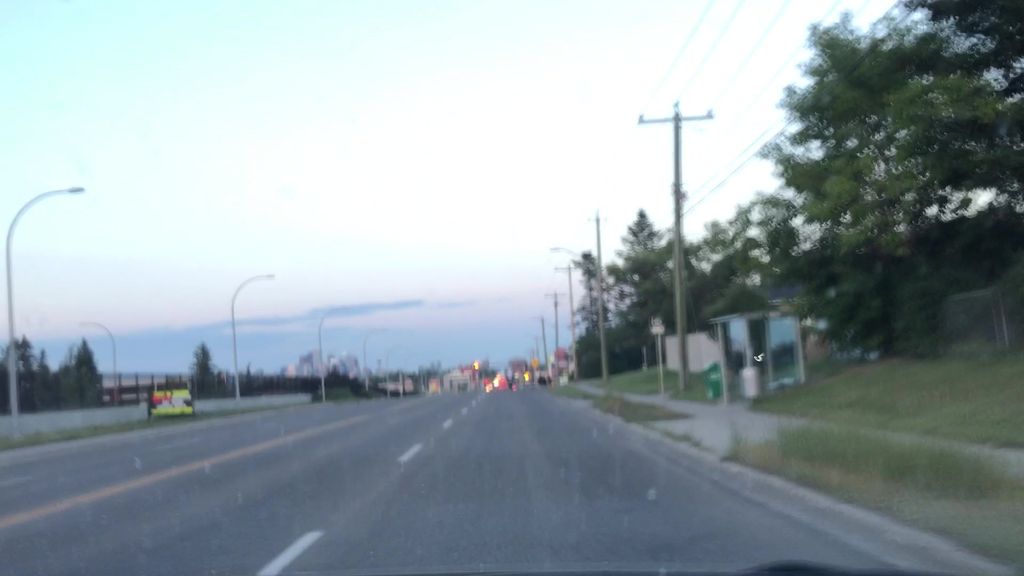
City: calgary